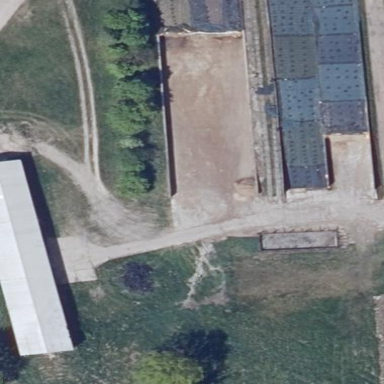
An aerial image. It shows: Bunker silo.